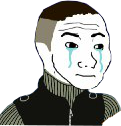
Label: 5_Crying_Wojak